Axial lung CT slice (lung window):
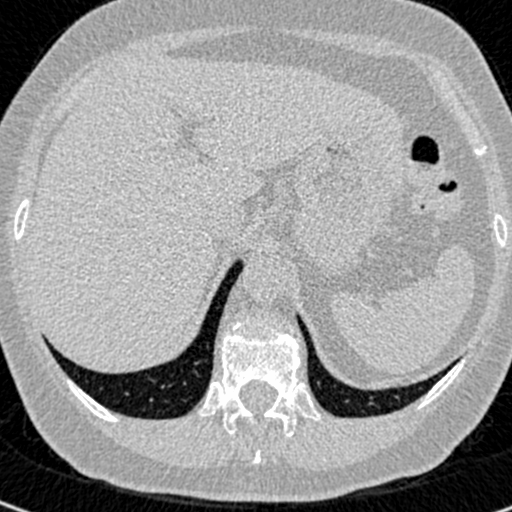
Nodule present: no